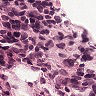
Metastatic tissue present: no